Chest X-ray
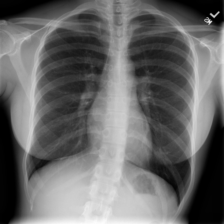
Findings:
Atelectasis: negative
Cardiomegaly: negative
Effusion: negative
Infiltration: positive
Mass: negative
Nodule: negative
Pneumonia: negative
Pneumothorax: negative
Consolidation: negative
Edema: negative
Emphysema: negative
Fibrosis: negative
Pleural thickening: negative
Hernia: negative